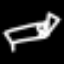
Label: bed